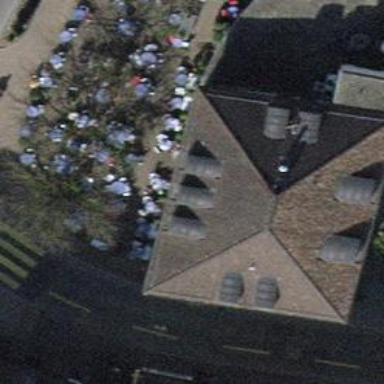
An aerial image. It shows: Restaurant.